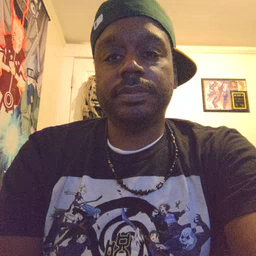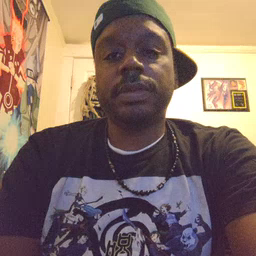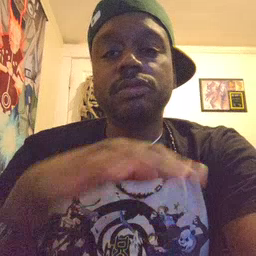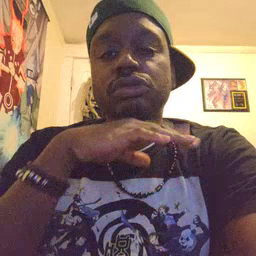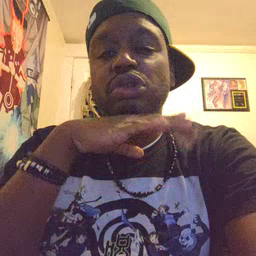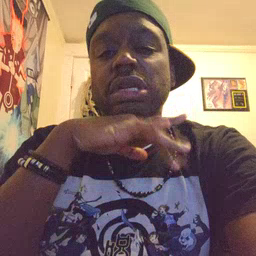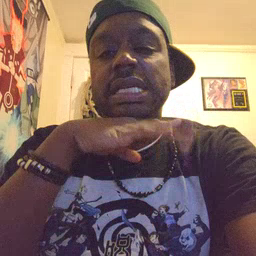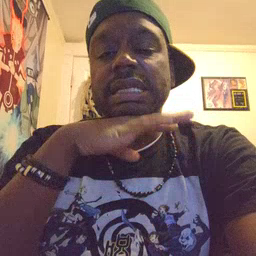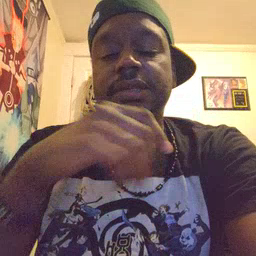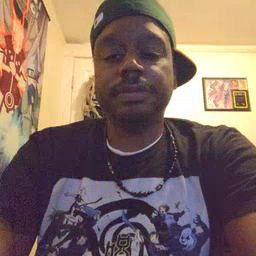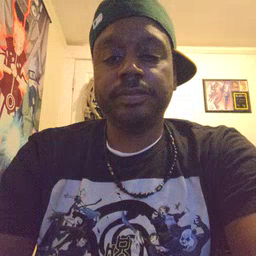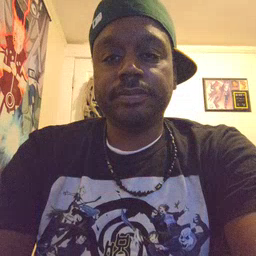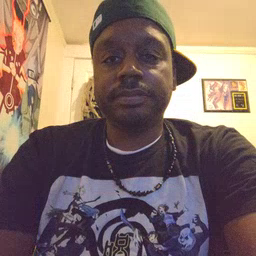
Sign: dirty